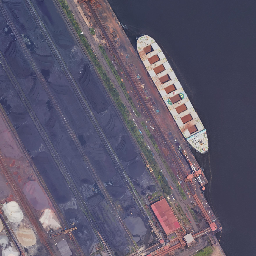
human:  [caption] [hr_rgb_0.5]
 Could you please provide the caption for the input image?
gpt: There are stripes on the white shore of the boat.

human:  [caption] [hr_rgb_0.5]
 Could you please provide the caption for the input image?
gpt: A white dry cargo ship moored in the Black Sea near the striped coast.

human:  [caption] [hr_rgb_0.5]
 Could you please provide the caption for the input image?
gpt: The shore of the white boat is striped.

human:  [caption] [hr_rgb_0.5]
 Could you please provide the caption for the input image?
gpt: A white dry cargo ship is moored in the Black Sea near the striped coast.

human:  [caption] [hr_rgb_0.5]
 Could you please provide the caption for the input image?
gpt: A white dry cargo ship moored on the Black Sea near the striped coast.